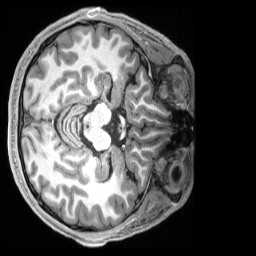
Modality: T1w
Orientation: axial
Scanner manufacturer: siemens
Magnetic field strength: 3 T
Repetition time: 2.5 s
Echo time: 0.00231 s